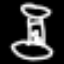
Label: hourglass